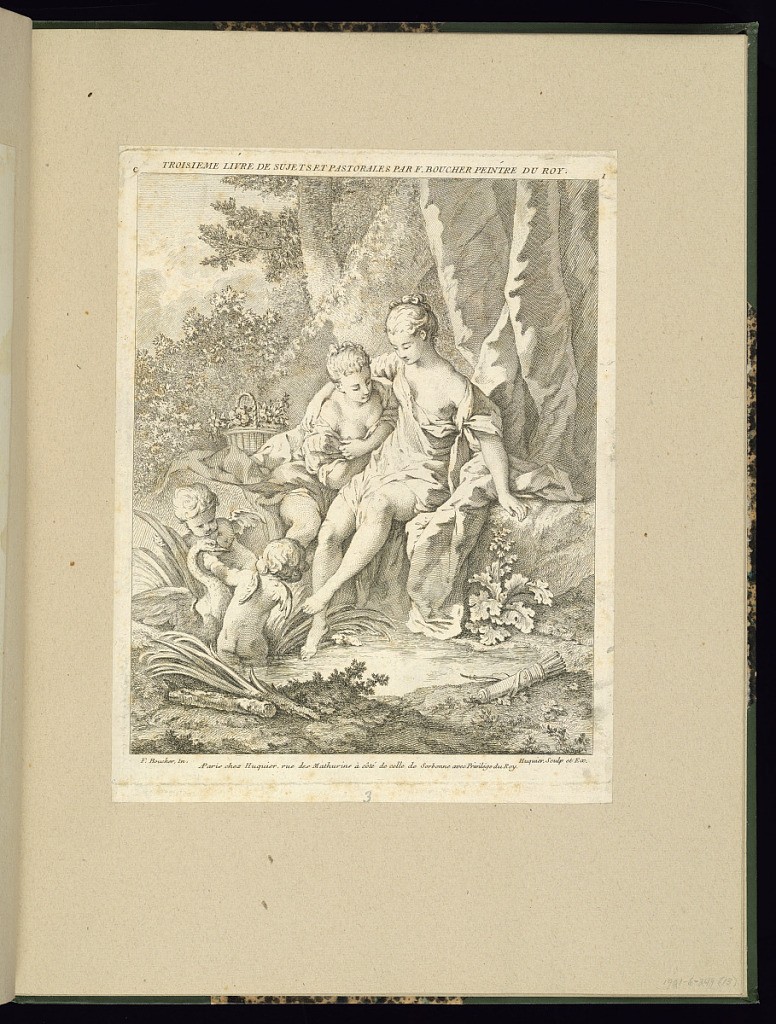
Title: Title Page
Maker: François Boucher, French, 1703–1770
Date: after 1751
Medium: Etching on laid paper
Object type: Print
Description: A pastoral scene with two women and two putti in a landscape. Two half-dressed women sit by the side of a river or stream, dipping their feet in the water, one has her arm around the other. In the water to the left, two winged putti play with a swan in the reeds. A basket of flowers to the left of the couple, with trees behind them and a quiver of arrows and a bow in the foreground, to the right. The title of the series is lettered above. The plate is numbered and signed.